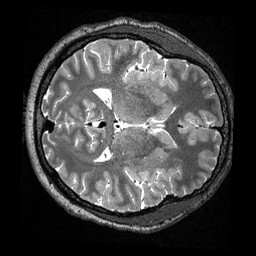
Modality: T2w
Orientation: axial
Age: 34
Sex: male
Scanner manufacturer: siemens
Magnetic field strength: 3 T
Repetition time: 3.2 s
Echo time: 0.479 s